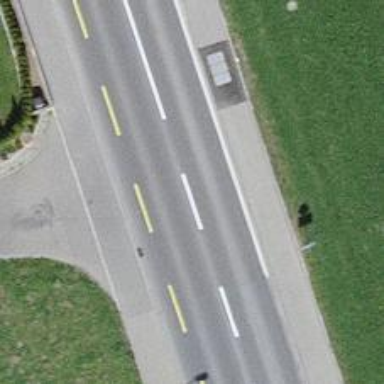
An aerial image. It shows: Primary highway with asphalt surface and designated cycle lane.